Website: bh-photo
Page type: store-pickup
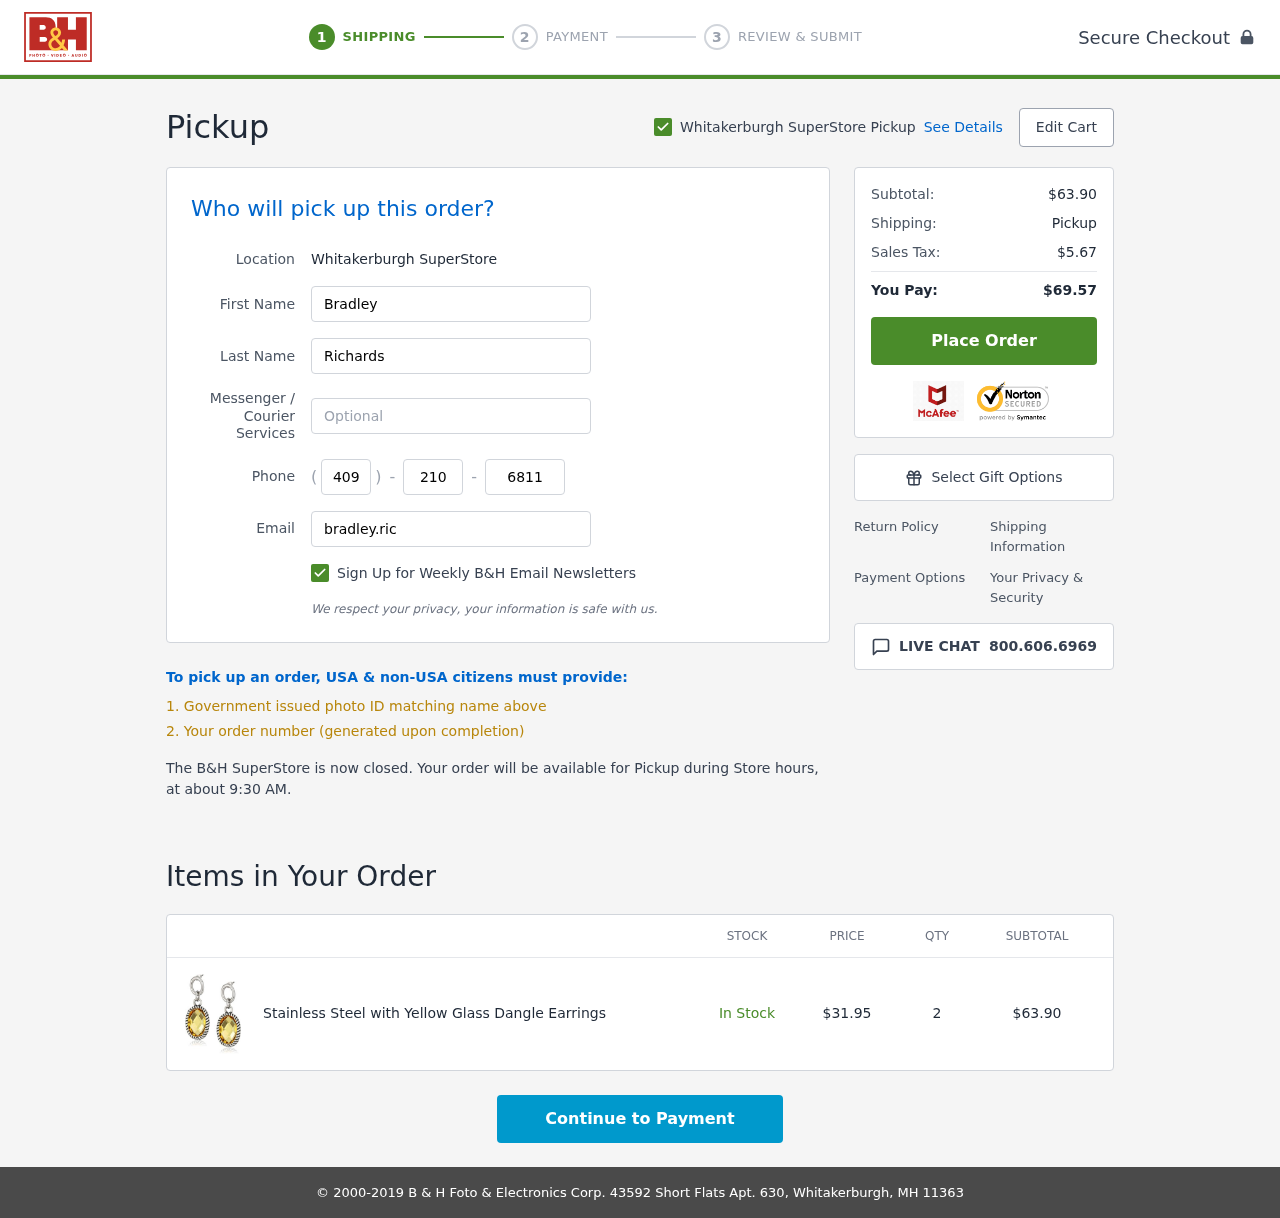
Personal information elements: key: PII_EMAIL
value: bradley.richards@gmail.com
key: PII_FIRSTNAME
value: Bradley
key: PII_LASTNAME
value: Richards
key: PII_LOCATION1_CITY
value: Whitakerburgh SuperStore Pickup
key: PII_LOCATION1_CITY
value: Whitakerburgh SuperStore
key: PII_PHONE_AREA
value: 409
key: PII_PHONE_PREFIX
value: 210
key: PII_PHONE_SUFFIX
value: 6811
Product elements: key: PRODUCT1_NAME
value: Stainless Steel with Yellow Glass Dangle Earrings
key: PRODUCT1_PRICE
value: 31.95
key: PRODUCT1_QUANTITY
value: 2
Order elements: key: ORDER_SUBTOTAL
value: $63.90
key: ORDER_TAX
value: $5.67
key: ORDER_TOTAL
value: $69.57